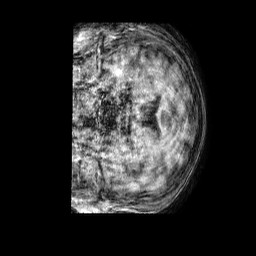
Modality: T1w
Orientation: coronal
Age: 60
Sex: male
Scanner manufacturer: philips
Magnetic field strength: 1.5 T
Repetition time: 0.007582 s
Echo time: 0.003442 s